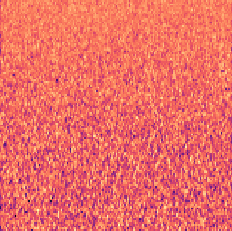
Sound class: Rain